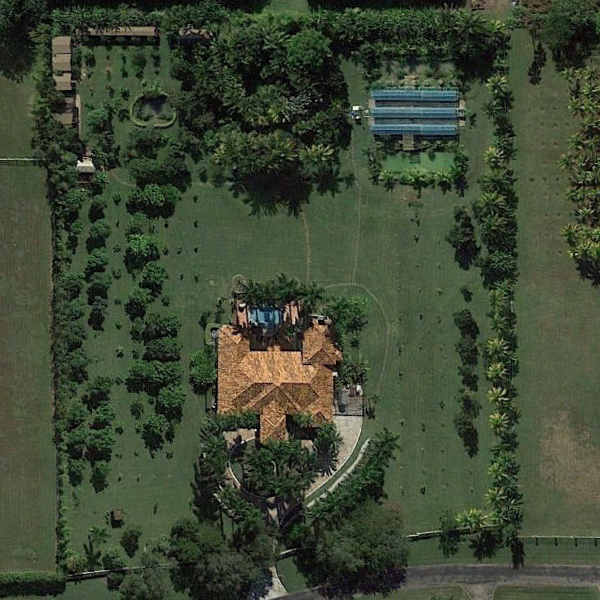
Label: SparseResidential